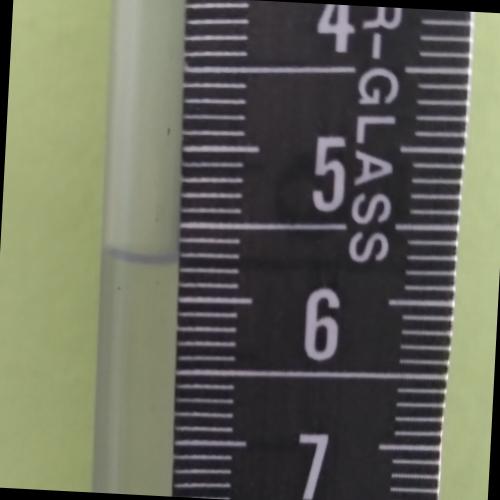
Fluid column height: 5.7 cm